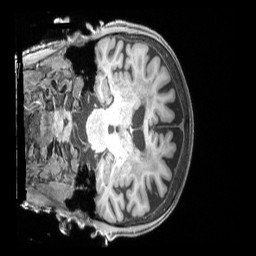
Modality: T1w
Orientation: coronal
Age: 84
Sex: female